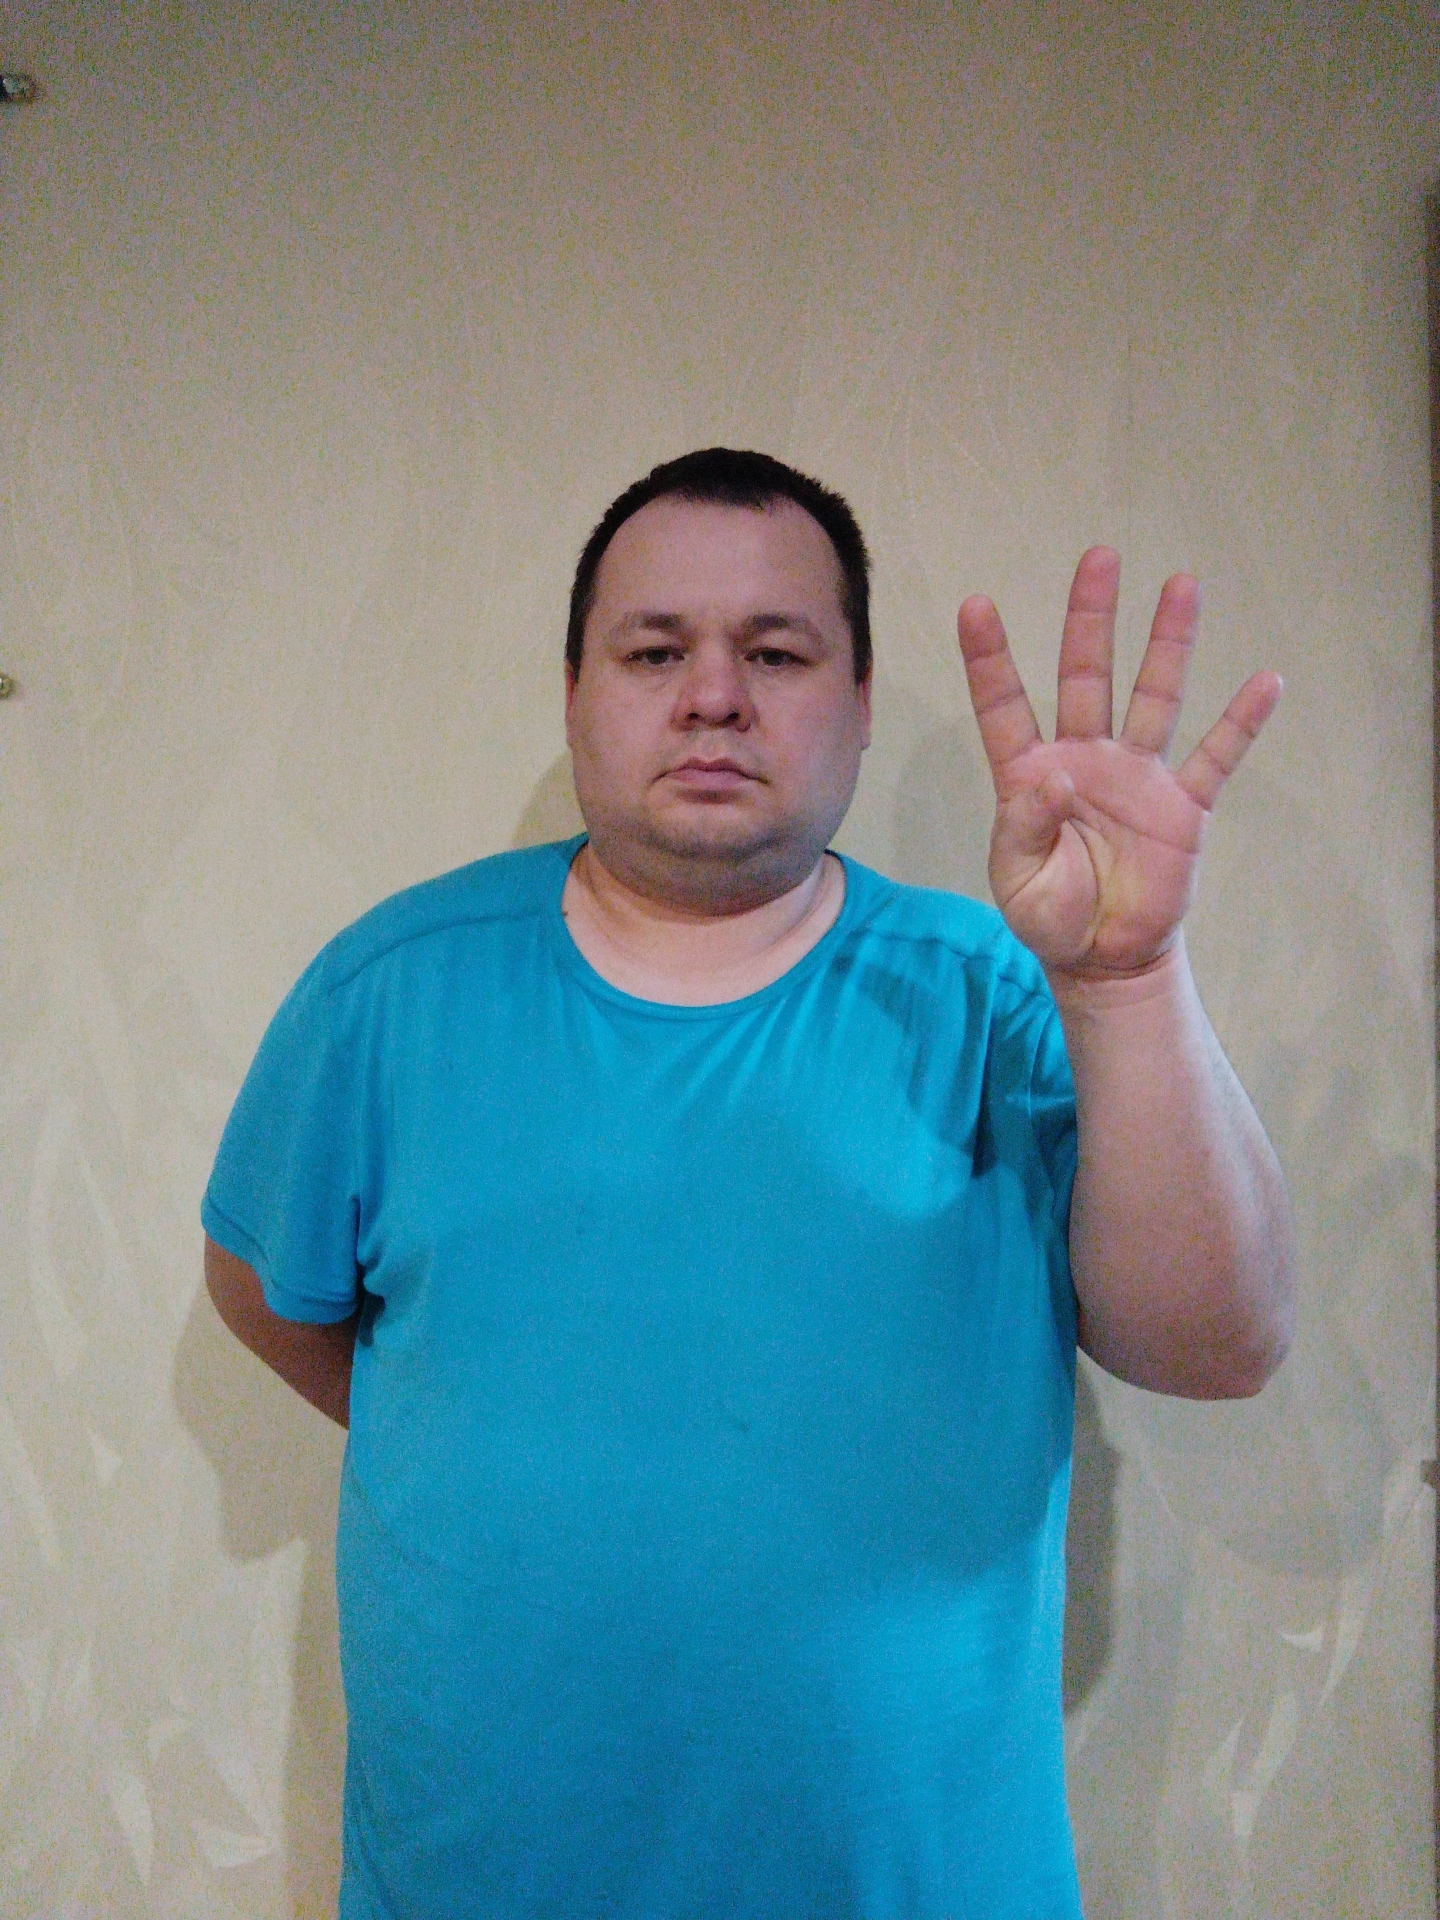
Label: noise